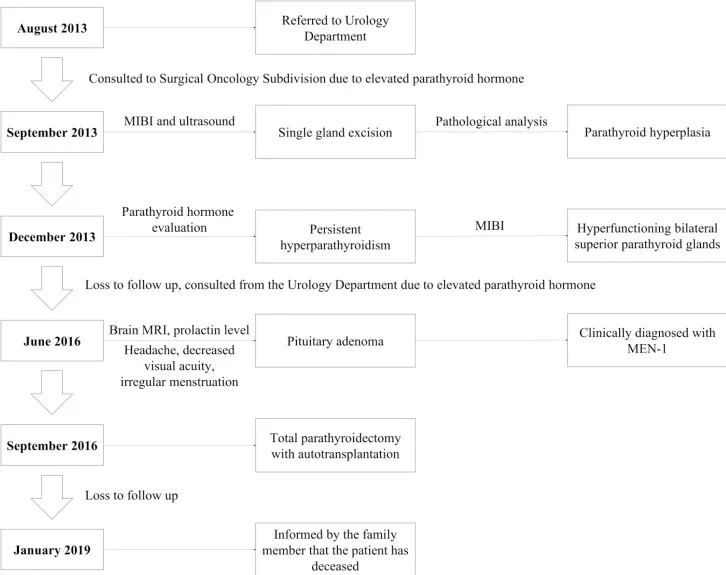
Timeline image of the patient's history.
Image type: chart (chart)